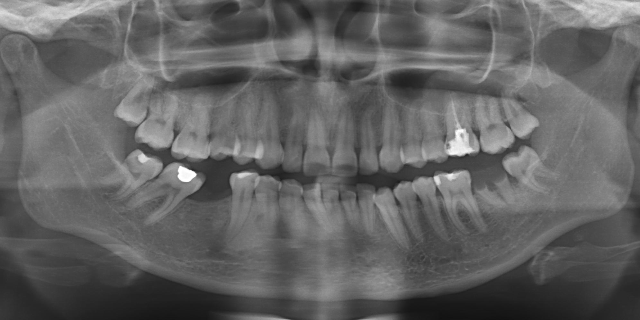
adult